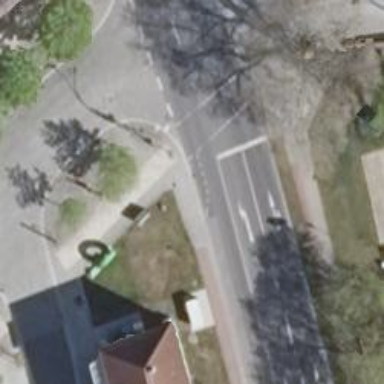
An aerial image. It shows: Paved footway.